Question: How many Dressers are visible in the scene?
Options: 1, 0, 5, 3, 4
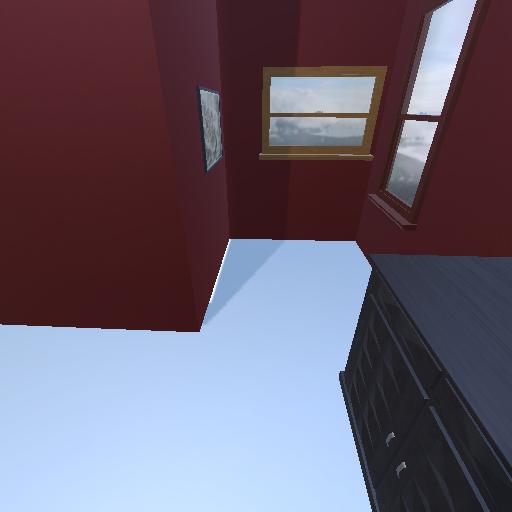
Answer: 1